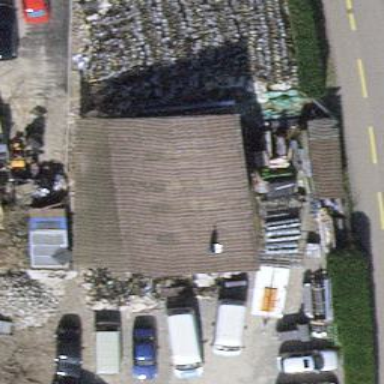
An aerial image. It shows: Shed building.